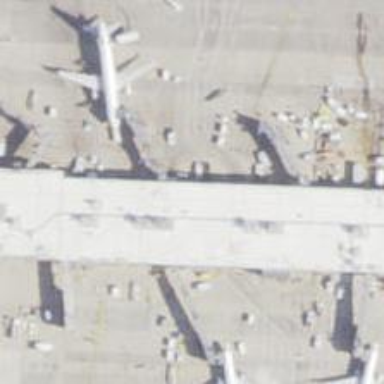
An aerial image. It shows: Airport gate.